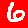
Digit: 6